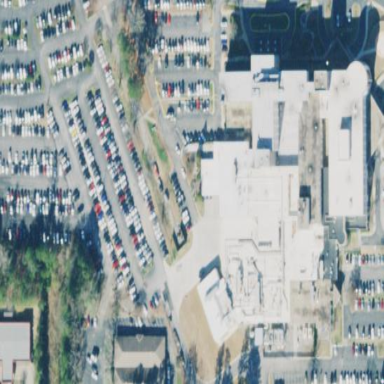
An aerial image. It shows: Healthcare facility identified as hospital.